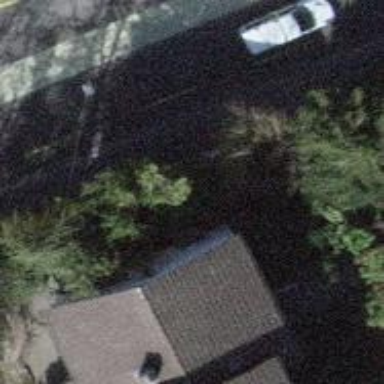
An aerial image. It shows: Residential terrace building with gabled roof.